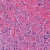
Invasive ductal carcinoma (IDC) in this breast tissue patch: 0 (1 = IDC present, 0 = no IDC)